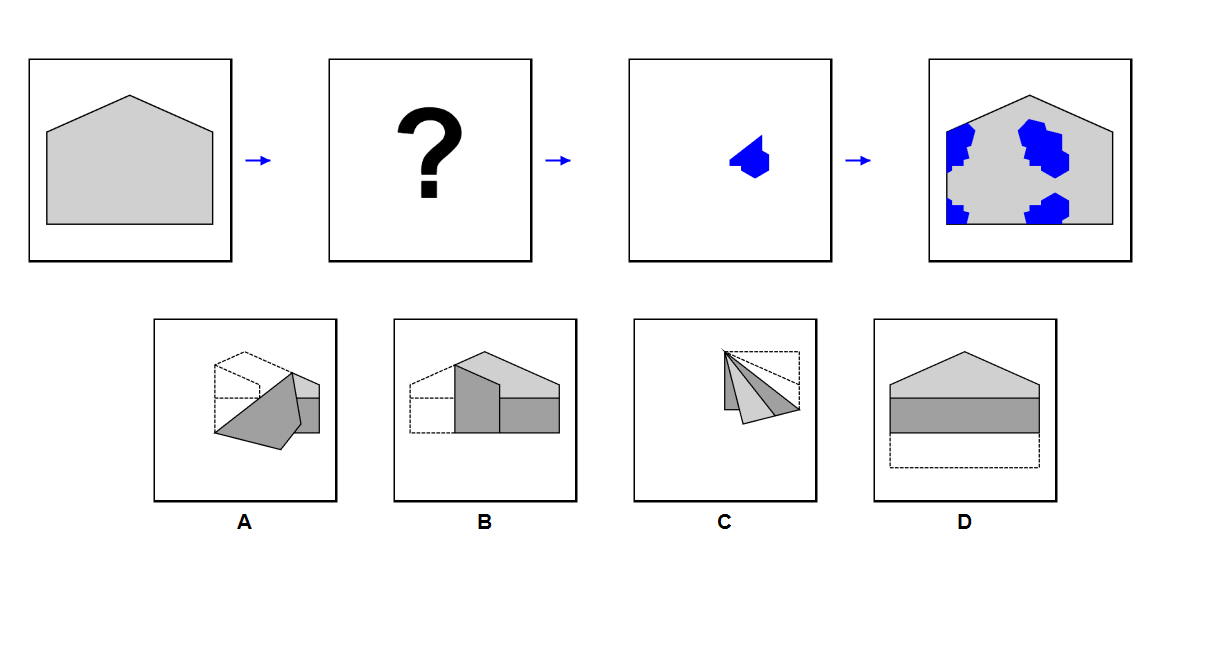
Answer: C